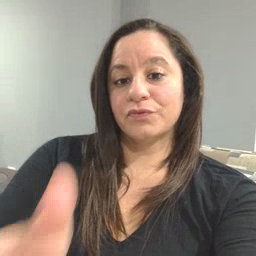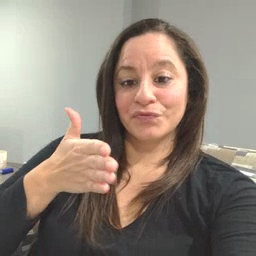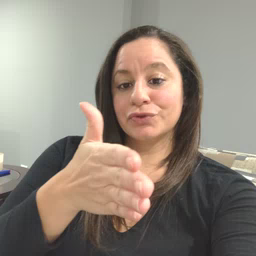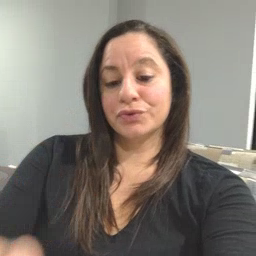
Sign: fish